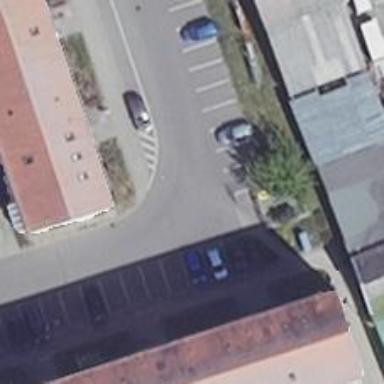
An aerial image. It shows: Residential road with paved surface. There is perpendicular parking on the left lane.